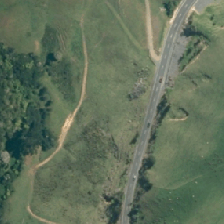
Land cover: low_producing_grassland